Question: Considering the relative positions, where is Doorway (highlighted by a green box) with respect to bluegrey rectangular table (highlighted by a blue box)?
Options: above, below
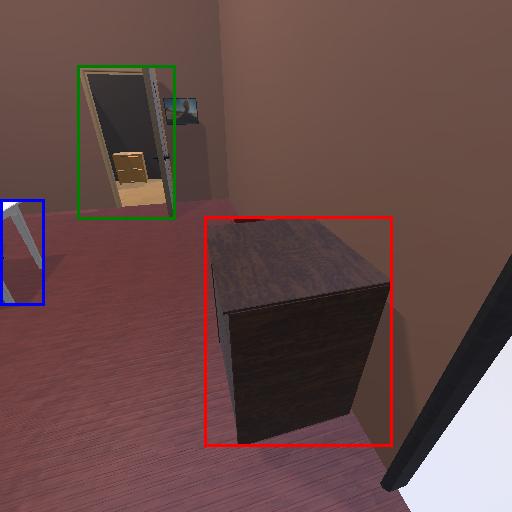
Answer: above